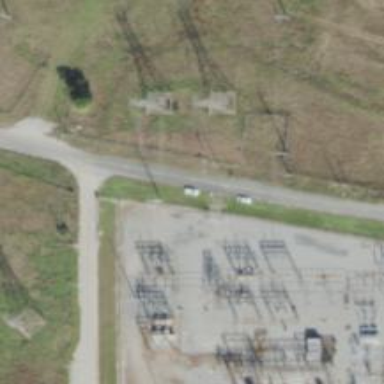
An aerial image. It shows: Outdoor power substation surrounded by fence. This substation operates at the transmission level.